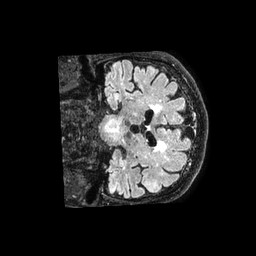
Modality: FLAIR
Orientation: coronal
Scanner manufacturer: philips
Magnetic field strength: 3 T
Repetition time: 4.8 s
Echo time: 0.34 s